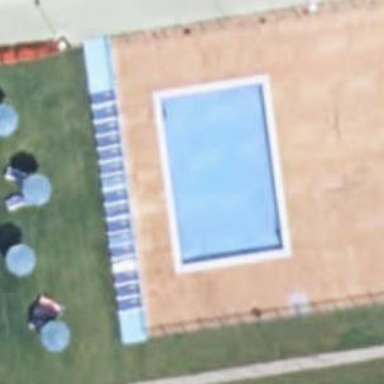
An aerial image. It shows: Swimming pool located in leisure land.